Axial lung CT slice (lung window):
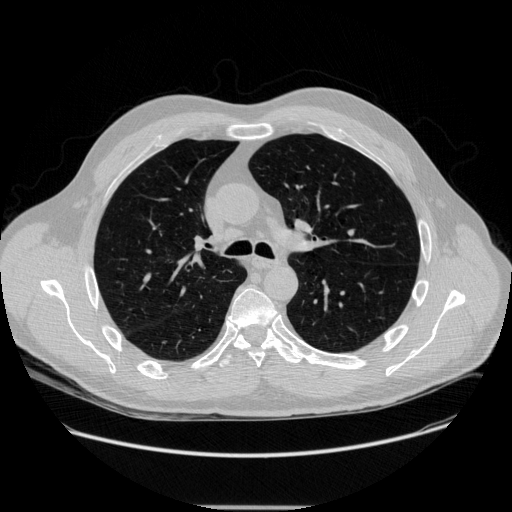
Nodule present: no